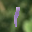
Label: 1